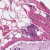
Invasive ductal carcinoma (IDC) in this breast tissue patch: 0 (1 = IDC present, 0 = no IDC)